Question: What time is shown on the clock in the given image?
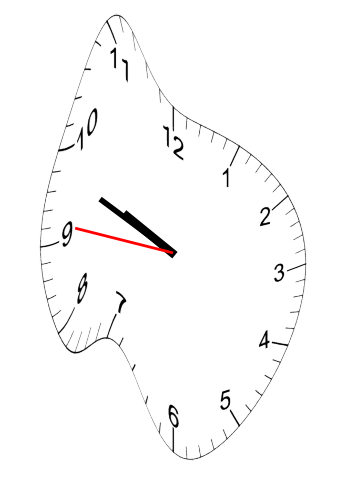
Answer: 09:48:46